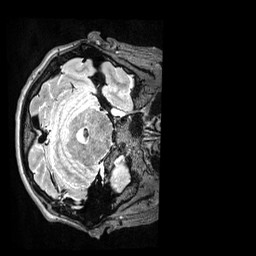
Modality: T2w
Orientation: axial
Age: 21
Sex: male
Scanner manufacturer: siemens
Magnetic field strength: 3 T
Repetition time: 3.2 s
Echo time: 0.564 s